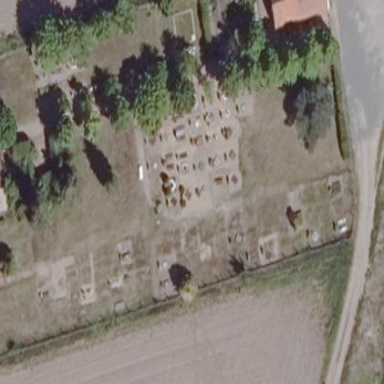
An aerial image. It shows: Cemetery.